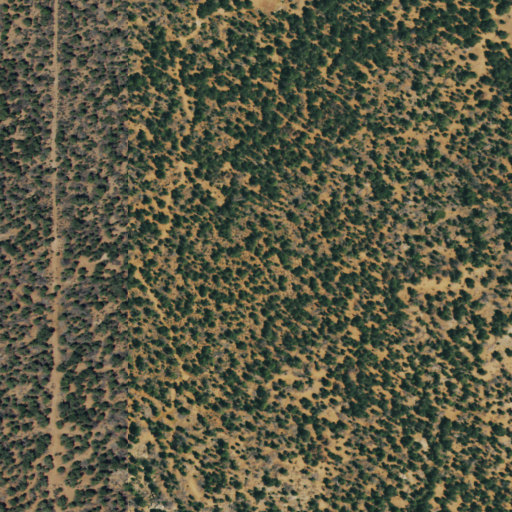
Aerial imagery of mountain in Colorado named Cedar Point containing evergreen forest and shrub